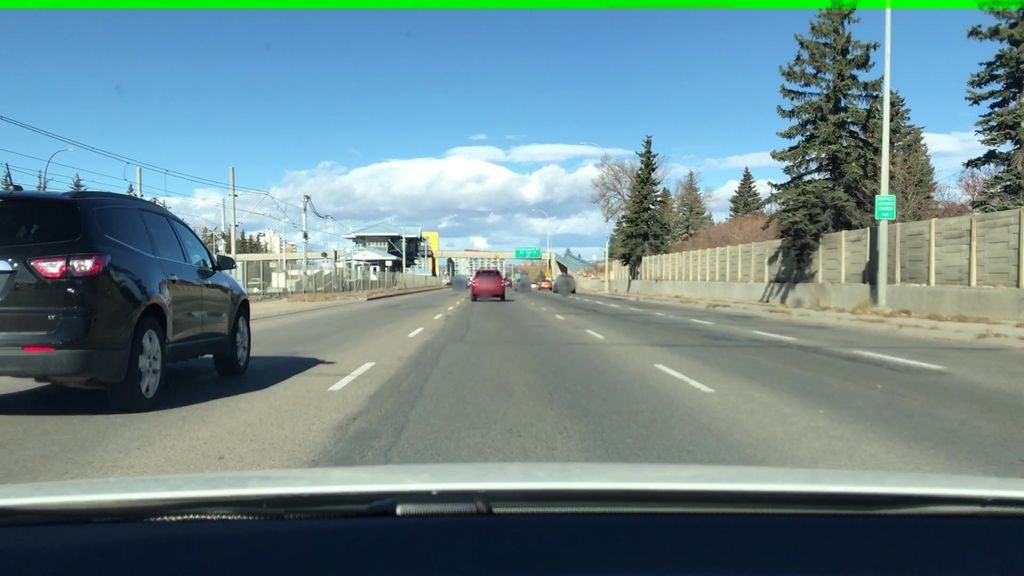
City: calgary